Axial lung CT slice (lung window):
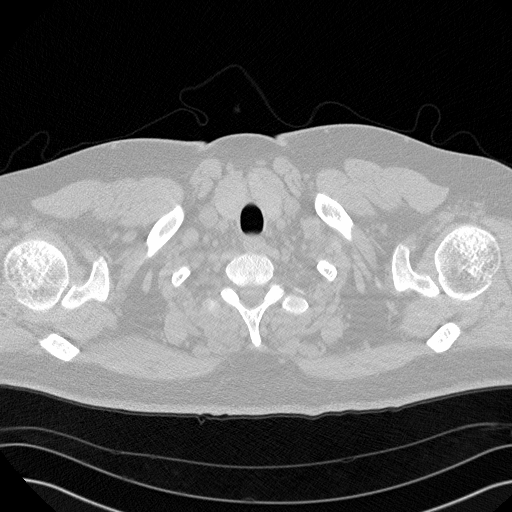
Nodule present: no